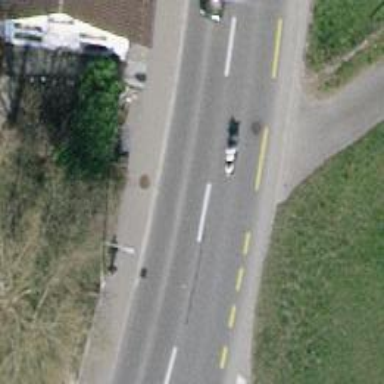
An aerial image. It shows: Secondary road with asphalt surface. It has designated cycle lane on the left side.